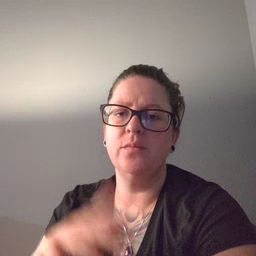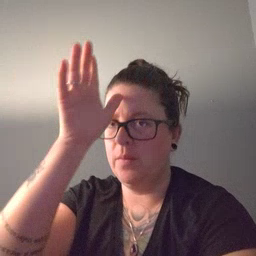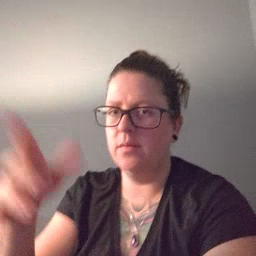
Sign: grandpa